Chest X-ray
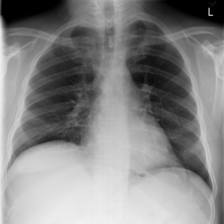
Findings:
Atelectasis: negative
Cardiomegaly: negative
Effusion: negative
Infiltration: negative
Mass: negative
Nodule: negative
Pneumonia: negative
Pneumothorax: negative
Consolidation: negative
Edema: negative
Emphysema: negative
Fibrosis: negative
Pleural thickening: negative
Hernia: negative